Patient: sex F, age 73
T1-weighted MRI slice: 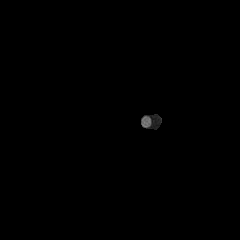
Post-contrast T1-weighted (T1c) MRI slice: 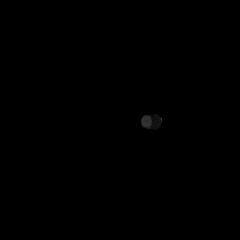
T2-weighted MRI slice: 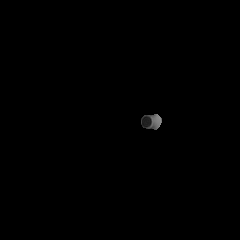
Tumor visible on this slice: no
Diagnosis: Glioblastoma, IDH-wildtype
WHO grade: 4